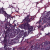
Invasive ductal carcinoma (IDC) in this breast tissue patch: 1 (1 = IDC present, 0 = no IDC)